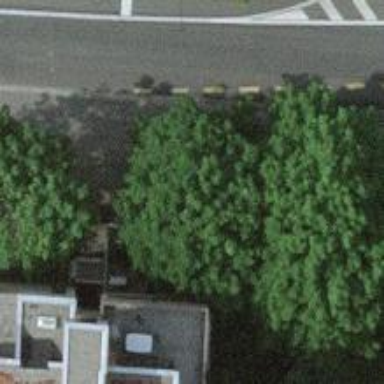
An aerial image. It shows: Deciduous broadleaved tree in garden.